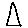
Label: triangle